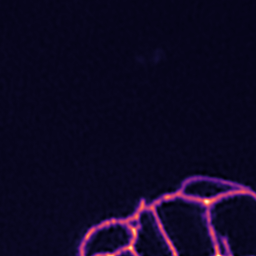
Label: Super-resolution ER image